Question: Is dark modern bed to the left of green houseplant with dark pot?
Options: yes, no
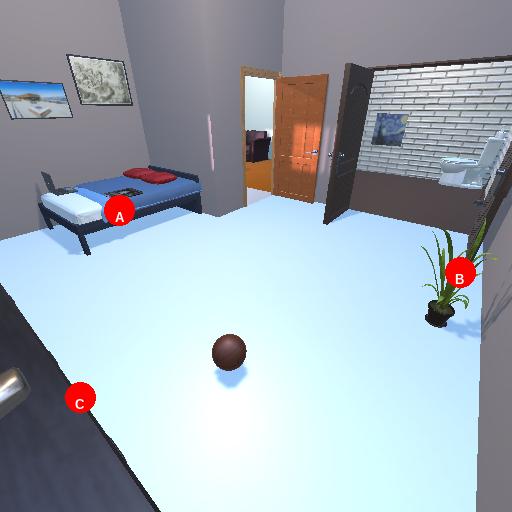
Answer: yes